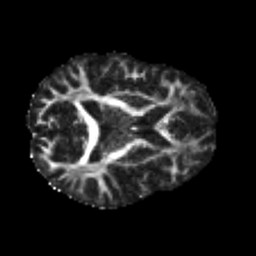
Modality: FA
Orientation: axial
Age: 38
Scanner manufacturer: philips
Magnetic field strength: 3 T
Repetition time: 8.6 s
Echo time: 0.127 s